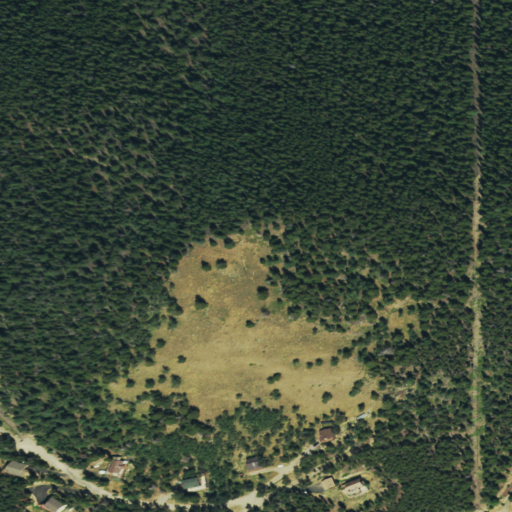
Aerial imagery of mountain in Colorado named Mount Pence containing evergreen forest, open development, grassland, deciduous forest, low intensity development, and medium intensity development